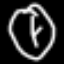
Label: clock